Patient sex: M
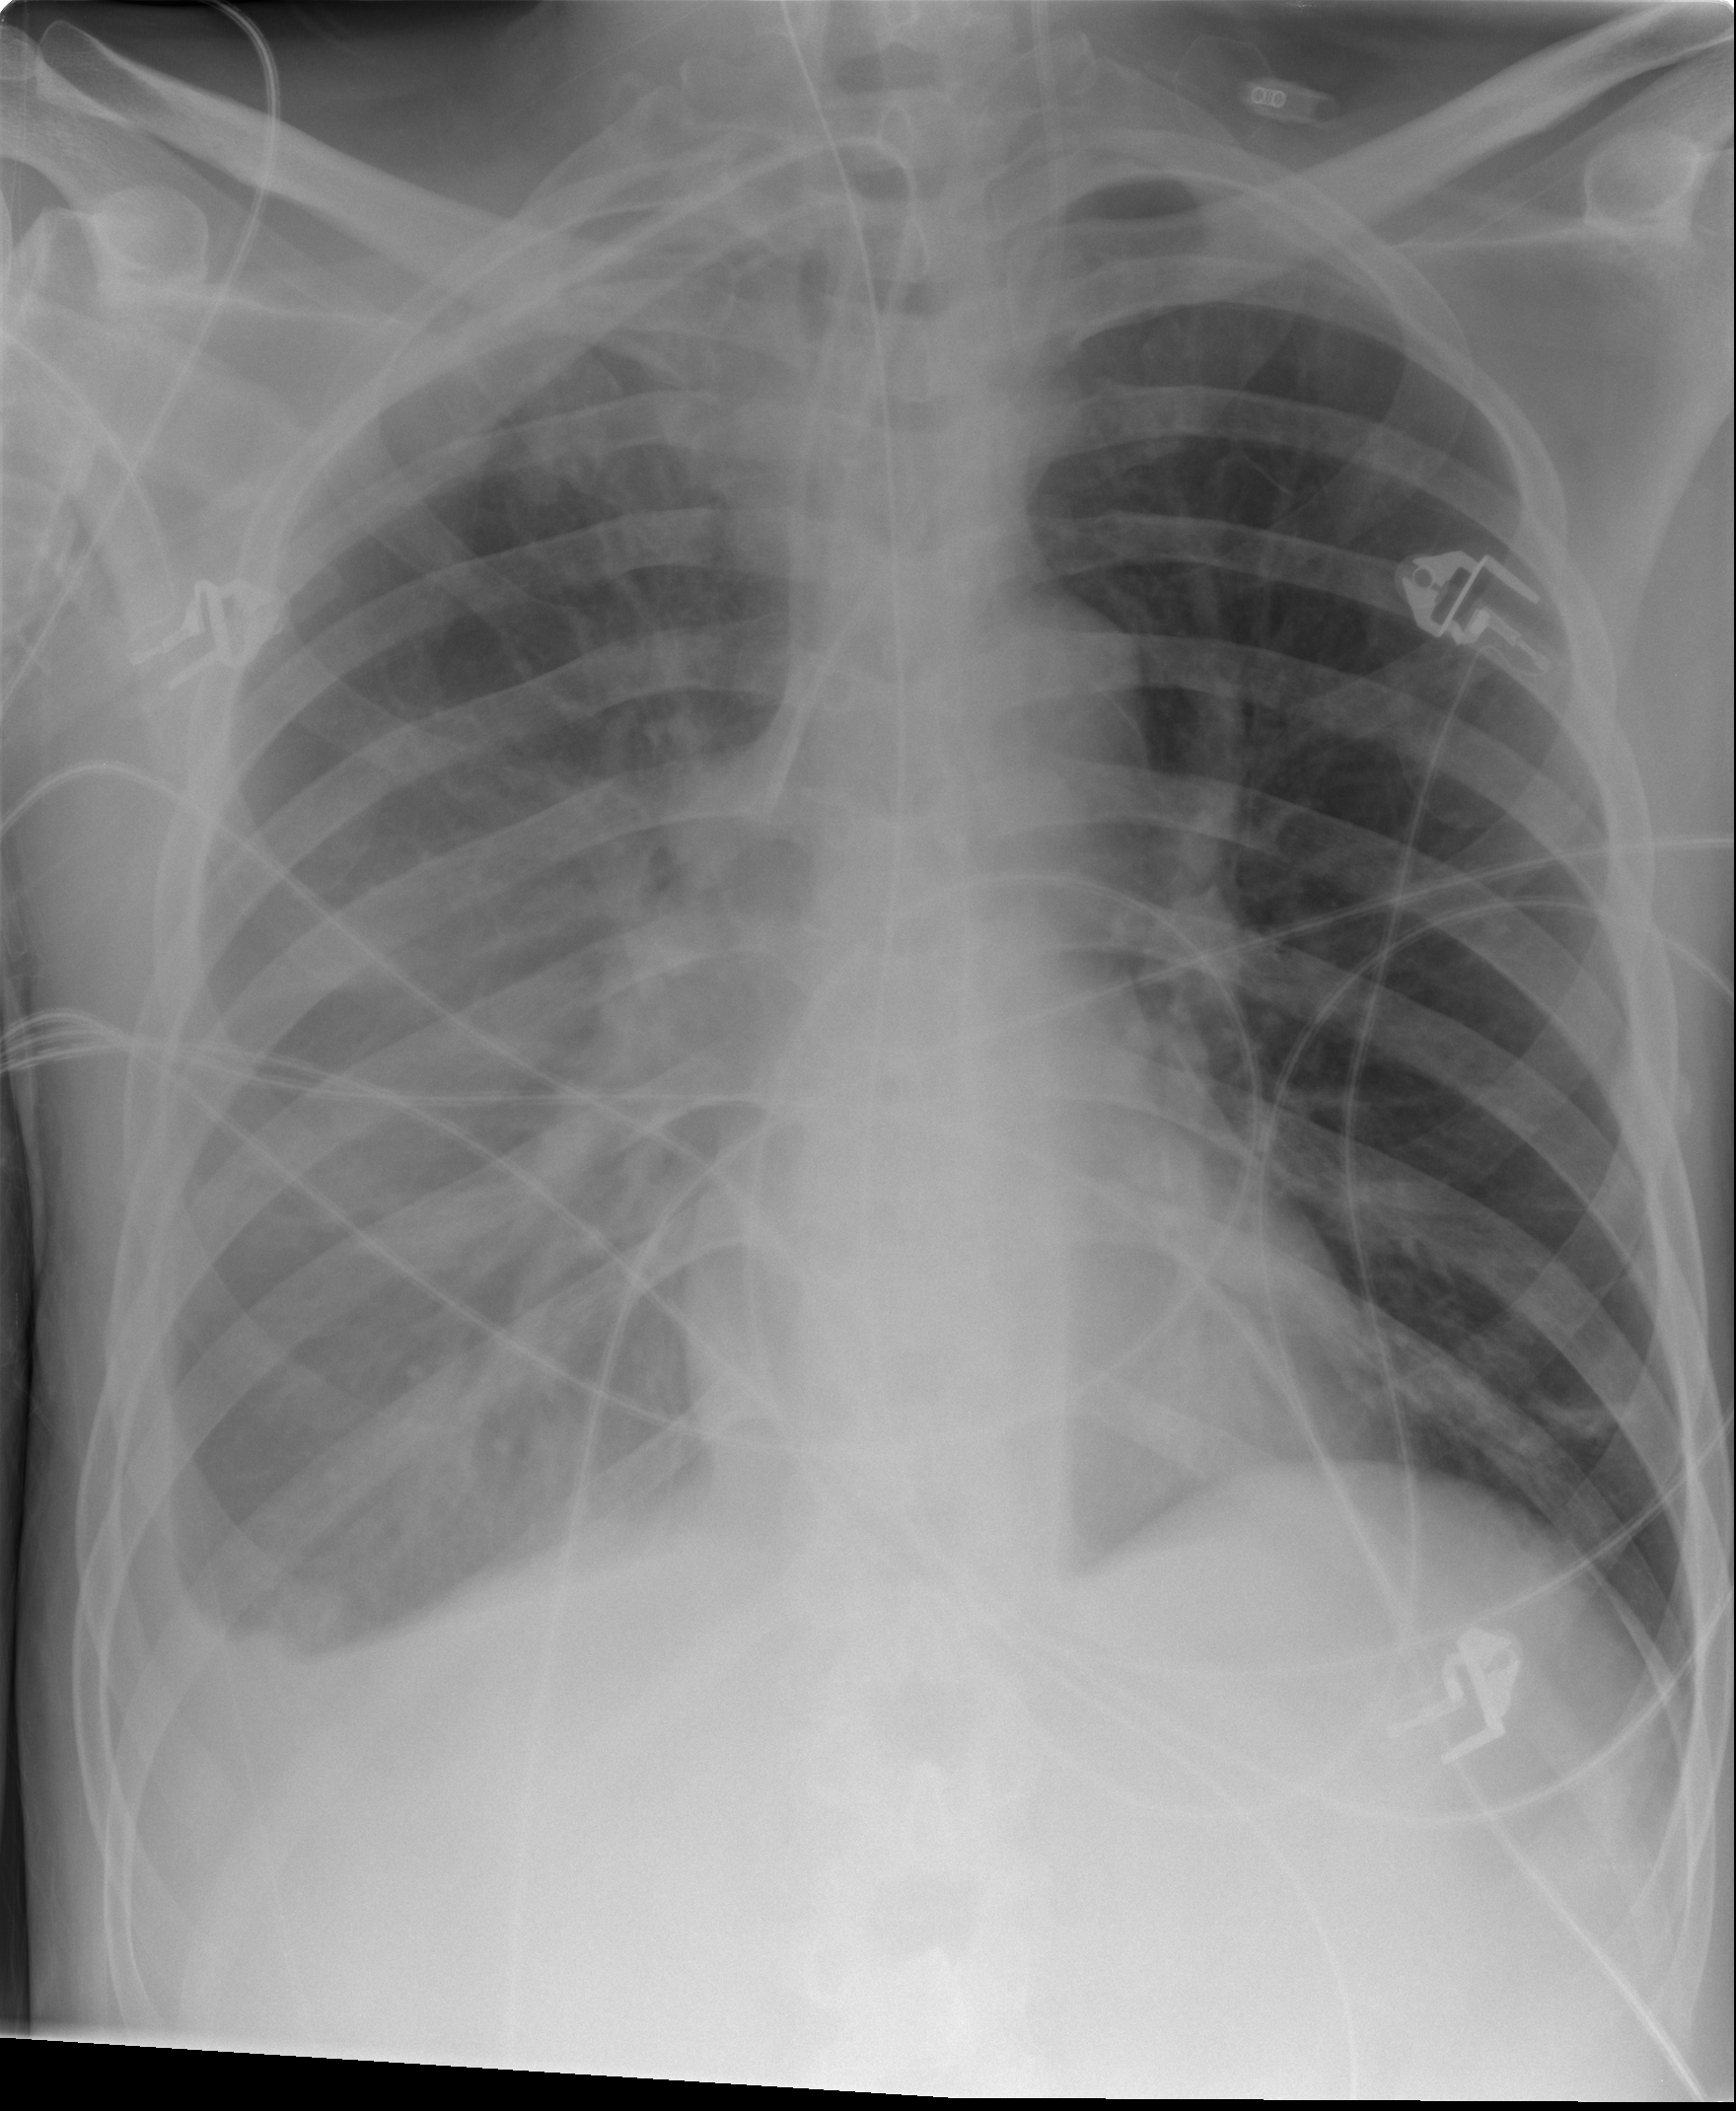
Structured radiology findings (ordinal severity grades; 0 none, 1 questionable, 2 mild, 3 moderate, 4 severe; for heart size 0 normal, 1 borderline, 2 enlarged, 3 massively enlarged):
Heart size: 0
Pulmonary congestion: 0
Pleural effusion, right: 3
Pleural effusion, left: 0
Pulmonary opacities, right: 3
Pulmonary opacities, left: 0
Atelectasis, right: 2
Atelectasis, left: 0